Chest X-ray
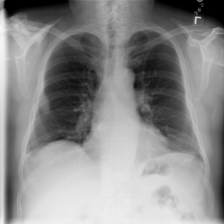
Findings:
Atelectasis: negative
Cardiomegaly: negative
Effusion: negative
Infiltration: negative
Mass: negative
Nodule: negative
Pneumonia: negative
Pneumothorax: negative
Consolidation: negative
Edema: negative
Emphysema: negative
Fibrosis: negative
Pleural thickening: negative
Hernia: negative